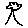
Label: tree